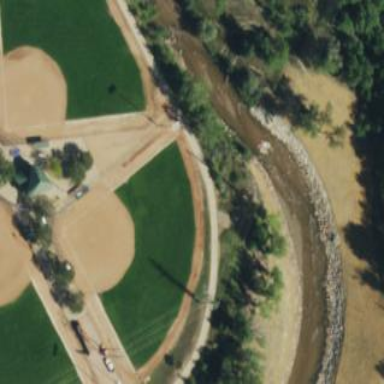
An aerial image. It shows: Baseball pitch for leisure and sports activities.